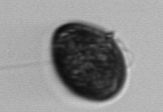
Label: Prorocentrum